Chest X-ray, PA view. Patient: 75 years old, sex M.
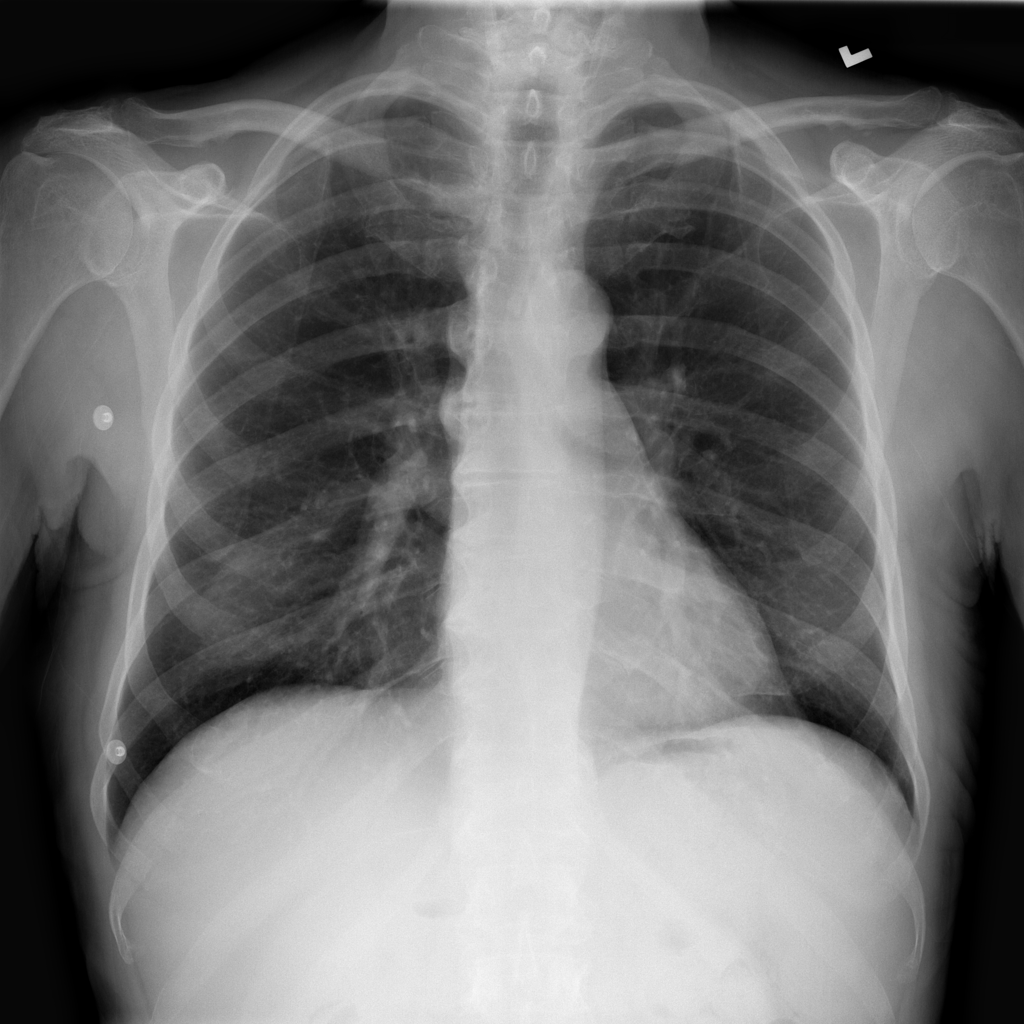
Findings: No Finding